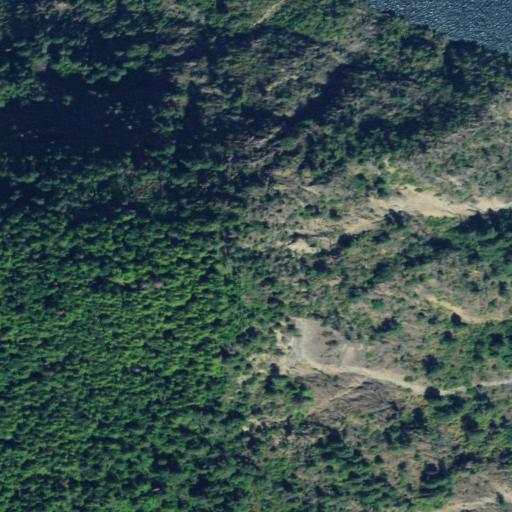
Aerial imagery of cliff(s) in Idaho named Bernard Point containing evergreen forest, shrub, and open water